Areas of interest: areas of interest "Scientific Research Institution"
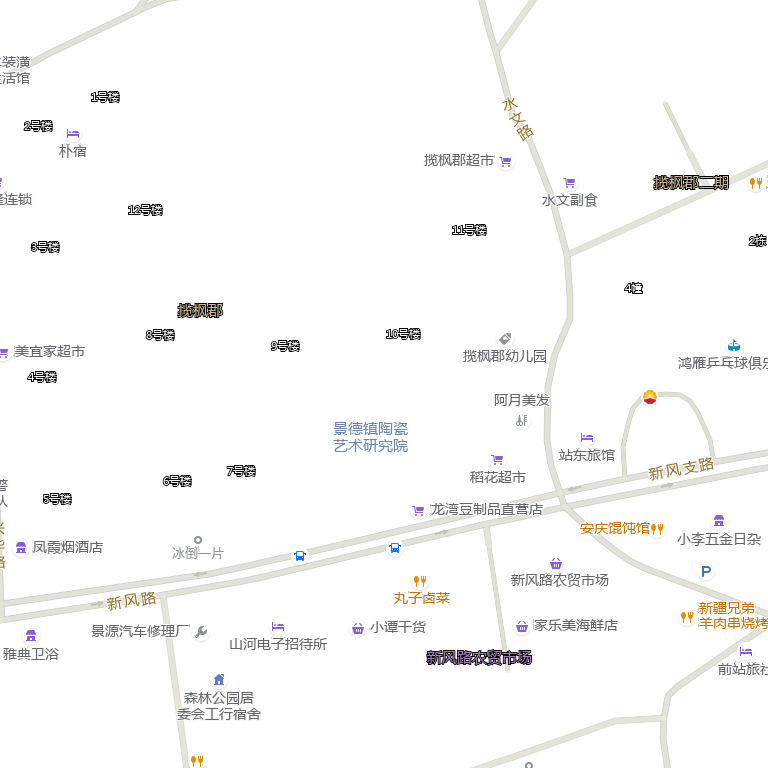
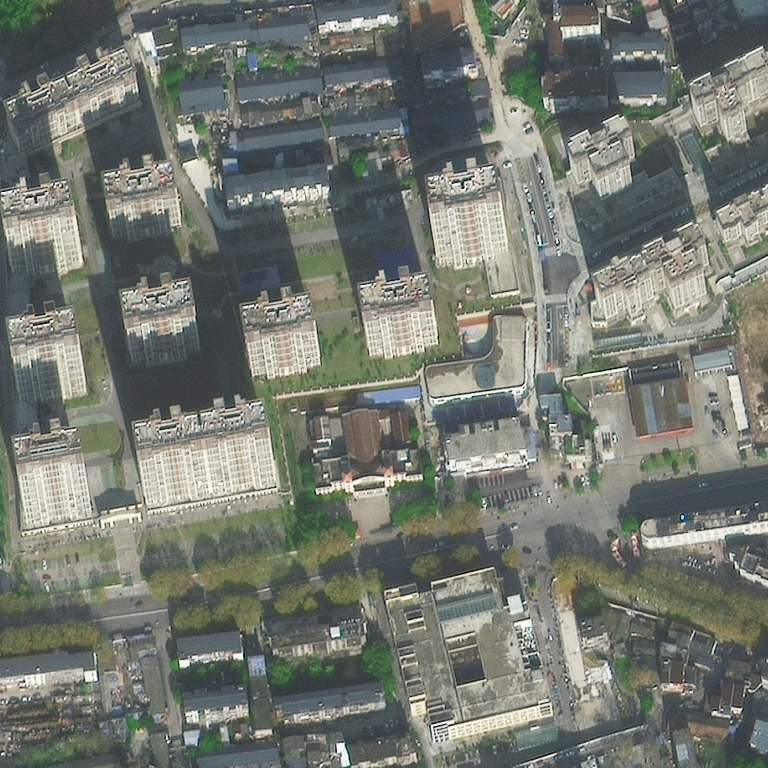